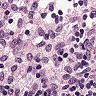
Metastatic tissue present: no